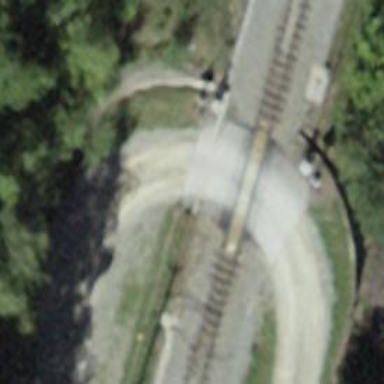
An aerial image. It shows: Level crossing at the railway with full barrier.